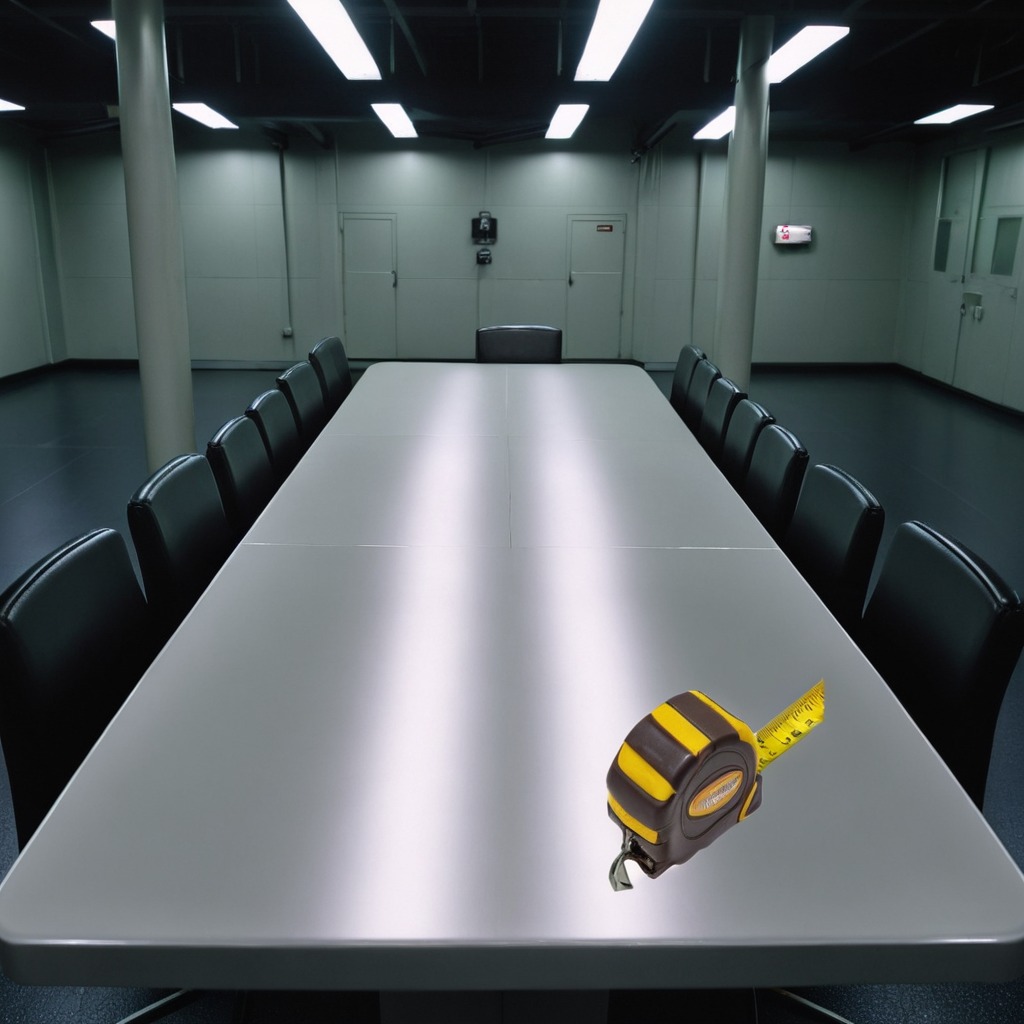
A measuring tape is lying on the table.